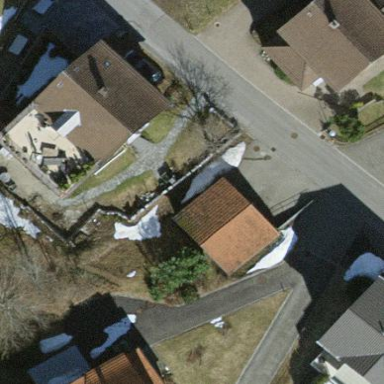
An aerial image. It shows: Simple house.